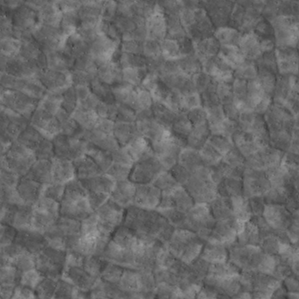
Label: non_frost